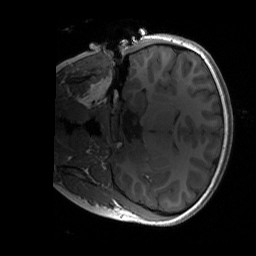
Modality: T1w
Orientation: coronal
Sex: female
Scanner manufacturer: siemens
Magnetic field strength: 3 T
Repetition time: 1.9 s
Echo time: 0.00243 s